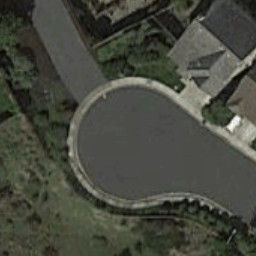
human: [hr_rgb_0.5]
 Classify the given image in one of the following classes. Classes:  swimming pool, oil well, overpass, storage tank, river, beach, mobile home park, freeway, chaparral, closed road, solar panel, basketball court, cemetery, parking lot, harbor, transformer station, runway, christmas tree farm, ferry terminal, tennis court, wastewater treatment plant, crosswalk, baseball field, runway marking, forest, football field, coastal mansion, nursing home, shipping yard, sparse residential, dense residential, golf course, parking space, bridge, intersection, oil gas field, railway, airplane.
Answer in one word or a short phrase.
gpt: closed road